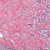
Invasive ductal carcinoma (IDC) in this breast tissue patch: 1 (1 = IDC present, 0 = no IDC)